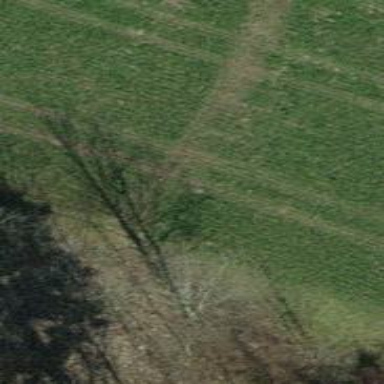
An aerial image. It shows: Grass path.